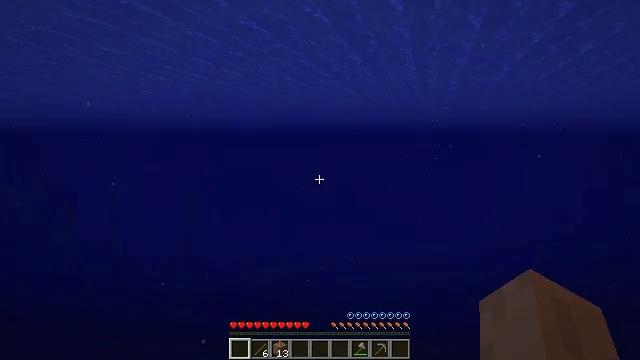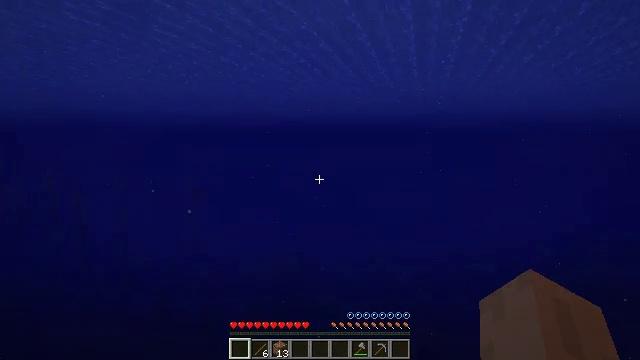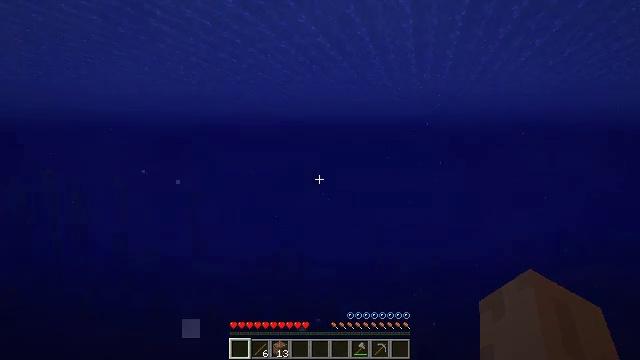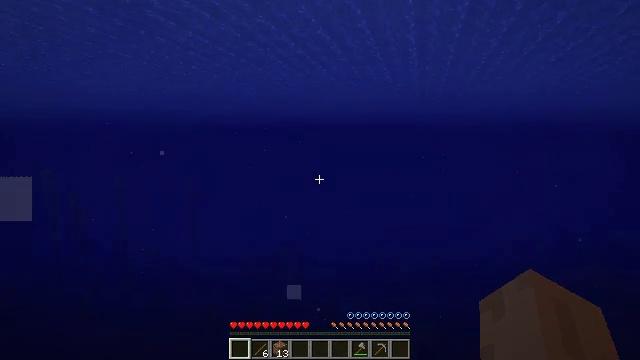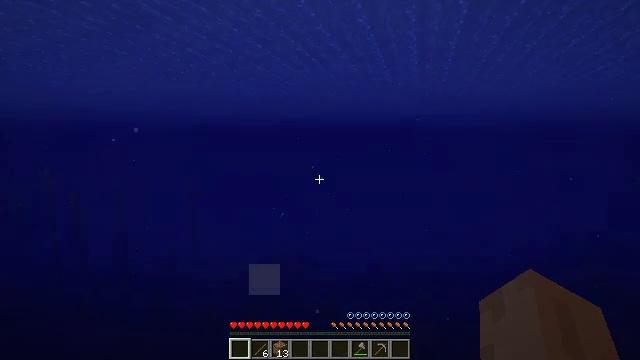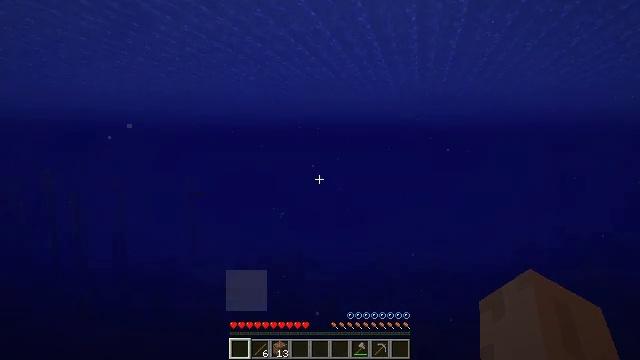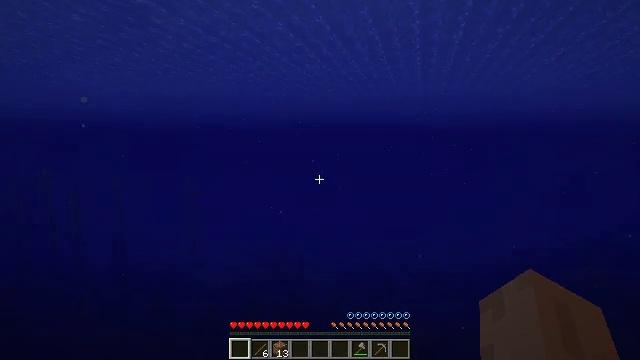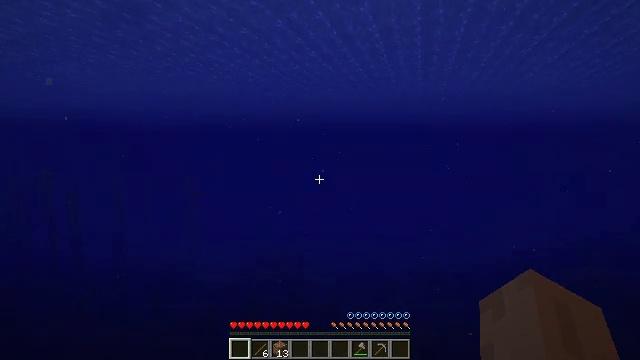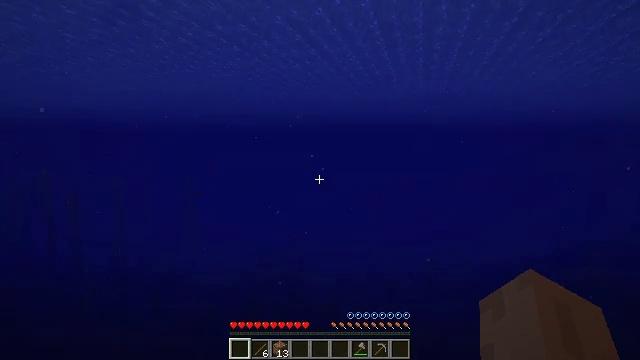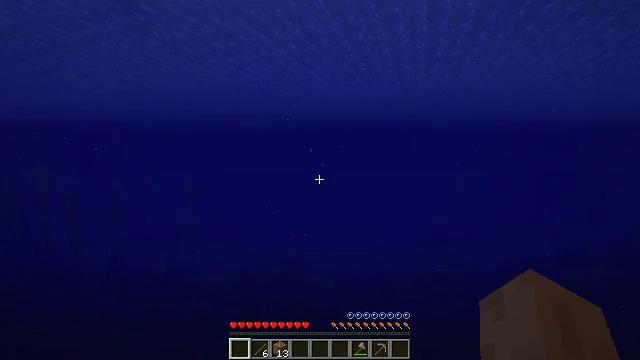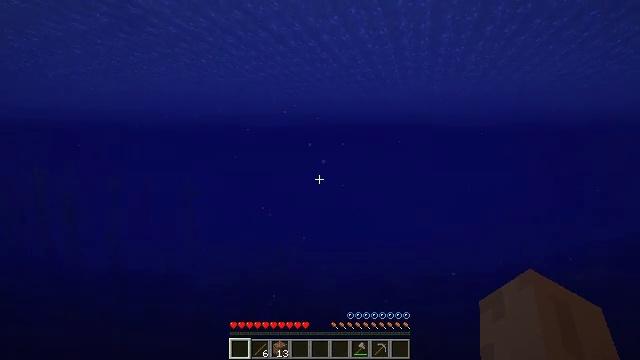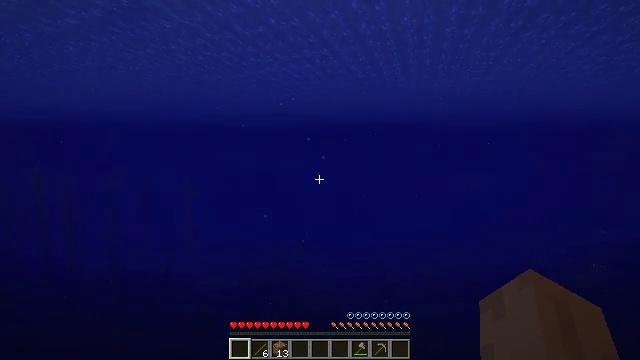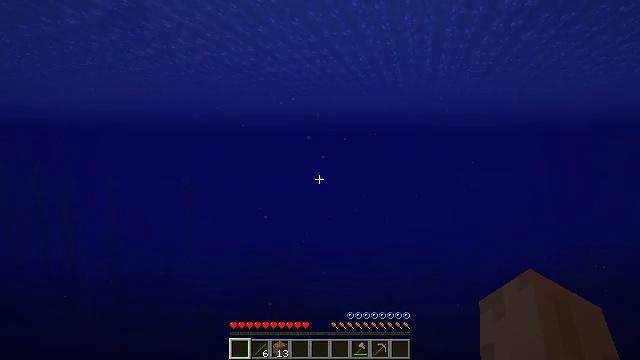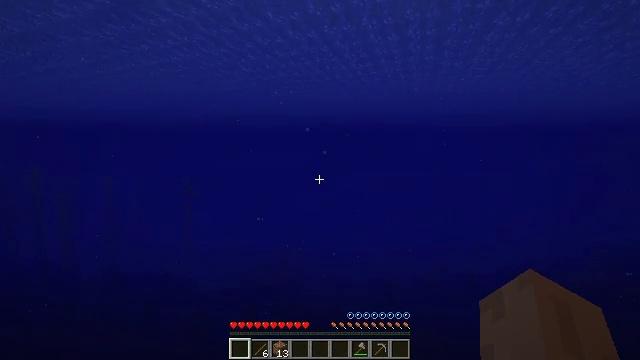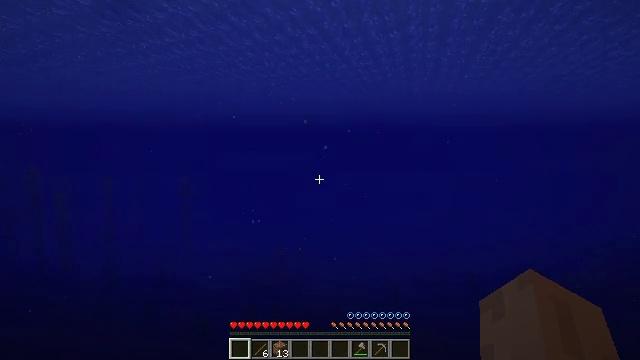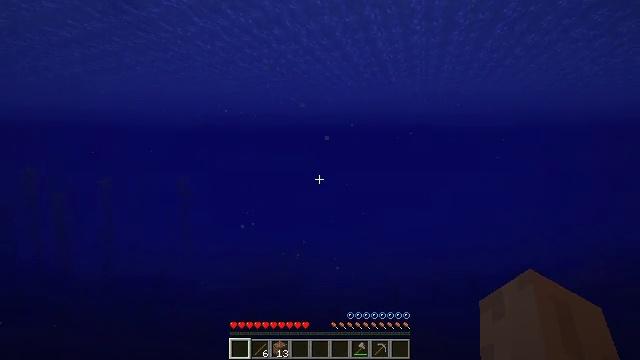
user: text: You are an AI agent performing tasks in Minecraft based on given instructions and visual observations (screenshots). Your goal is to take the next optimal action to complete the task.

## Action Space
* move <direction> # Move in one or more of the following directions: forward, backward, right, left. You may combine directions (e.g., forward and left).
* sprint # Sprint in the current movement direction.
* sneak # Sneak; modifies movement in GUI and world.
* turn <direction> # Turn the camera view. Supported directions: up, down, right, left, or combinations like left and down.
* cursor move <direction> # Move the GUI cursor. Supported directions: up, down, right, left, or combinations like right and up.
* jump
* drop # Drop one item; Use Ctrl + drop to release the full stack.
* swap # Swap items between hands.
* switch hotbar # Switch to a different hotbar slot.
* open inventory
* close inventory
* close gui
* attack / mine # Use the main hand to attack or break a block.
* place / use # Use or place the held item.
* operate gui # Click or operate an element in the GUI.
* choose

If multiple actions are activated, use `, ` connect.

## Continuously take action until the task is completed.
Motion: motion action
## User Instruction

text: Remove the jungle slab block.
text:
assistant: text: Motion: move forward
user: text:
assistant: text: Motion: move forward
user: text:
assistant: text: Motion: move forward
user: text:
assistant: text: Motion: move forward
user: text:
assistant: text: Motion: move forward
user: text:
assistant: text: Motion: move forward
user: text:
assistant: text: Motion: move forward
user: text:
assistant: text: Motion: move forward
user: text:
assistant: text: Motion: move forward
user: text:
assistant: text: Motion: move forward
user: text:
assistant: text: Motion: move forward
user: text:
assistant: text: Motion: move forward
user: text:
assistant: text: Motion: move forward
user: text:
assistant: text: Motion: move forward
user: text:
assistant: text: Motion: move forward
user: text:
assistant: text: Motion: move forward
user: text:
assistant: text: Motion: move forward
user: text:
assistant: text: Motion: move forward
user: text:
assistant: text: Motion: move forward
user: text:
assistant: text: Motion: move forward
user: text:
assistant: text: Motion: move forward
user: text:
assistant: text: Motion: move forward, turn right and up
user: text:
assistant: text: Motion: move forward, turn right
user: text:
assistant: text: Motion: move forward, turn right
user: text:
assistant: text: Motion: move forward, turn right
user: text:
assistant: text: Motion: move forward
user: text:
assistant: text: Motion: move forward
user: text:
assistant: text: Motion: move forward
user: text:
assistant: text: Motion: move forward
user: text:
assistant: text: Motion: move forward